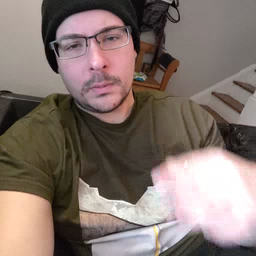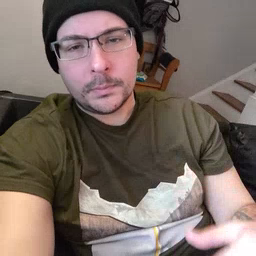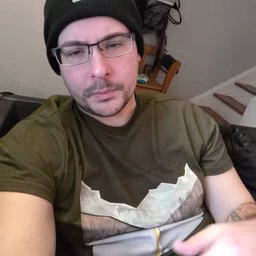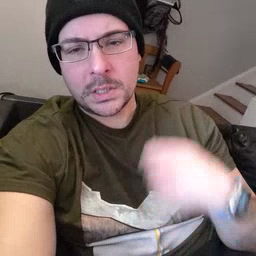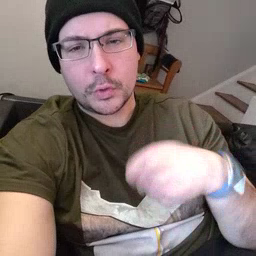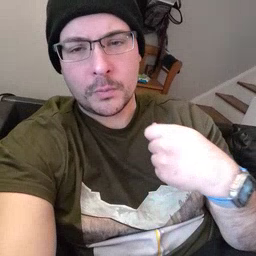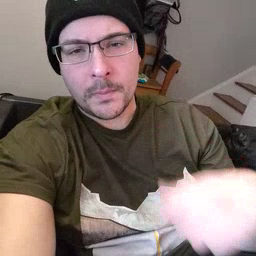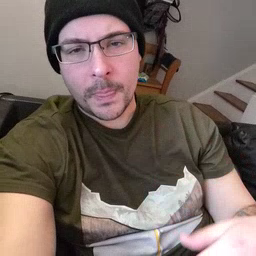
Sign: zipper